【题型】填空题　【知识点】平面几何　【难度】easy
如图，$\triangle ABC$ 的中线 $AD$、$BE$ 相交于点 $G$，过点 $G$ 作 $GH \parallel AC$ 交 $BC$ 于点 $H$，如果 $GH=2$，那么 $AC=$ \_\_\_\_\_\_。

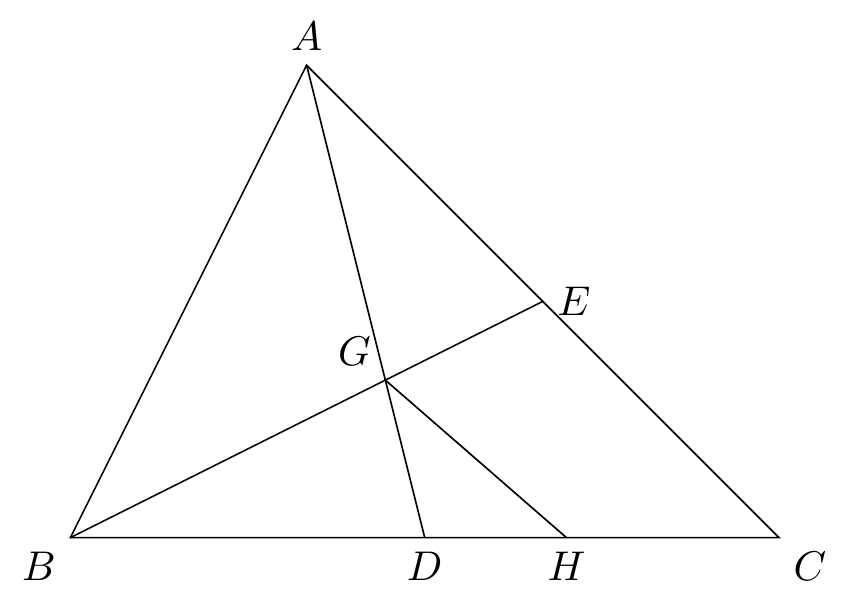
【解答】
解：$\because \triangle ABC$ 的中线 $AD$、$BE$ 相交于点 $G$，

$\therefore \dfrac{AG}{GD} = 2$，

$\because GH \parallel AC$，

$\therefore \dfrac{GH}{AC} = \dfrac{GD}{AD} = \dfrac{1}{3}$，

$\because GH = 2$，

$\therefore AC = 6$，

故答案为 $6$。